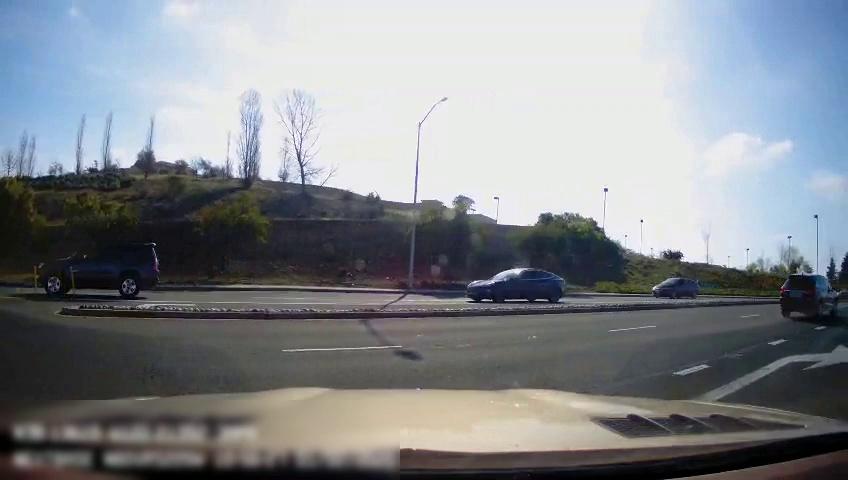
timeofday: Day
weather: Sunny
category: Drivable Space
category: Vehicles | SUV
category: Vehicles | SUV
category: Vehicles | Car
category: Vehicles | Car
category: Lanes | Current Lane
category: Lanes | Alternate Lane